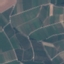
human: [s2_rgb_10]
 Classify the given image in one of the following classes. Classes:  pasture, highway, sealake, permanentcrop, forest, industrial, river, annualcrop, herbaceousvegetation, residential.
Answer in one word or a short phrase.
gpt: PermanentCrop